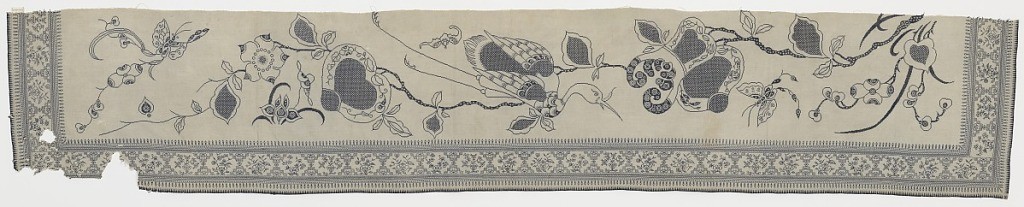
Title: Border
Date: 19th century
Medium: cotton Technique: cross stitch embroidery
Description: Valance or border in heavy white cotton embroidered in blue cotton with a main design of a crow in flight appearing between two sprays of fruit-bearing branches. Flowers, butterflies and bats in a detached design. Border has stylized plants in fret.